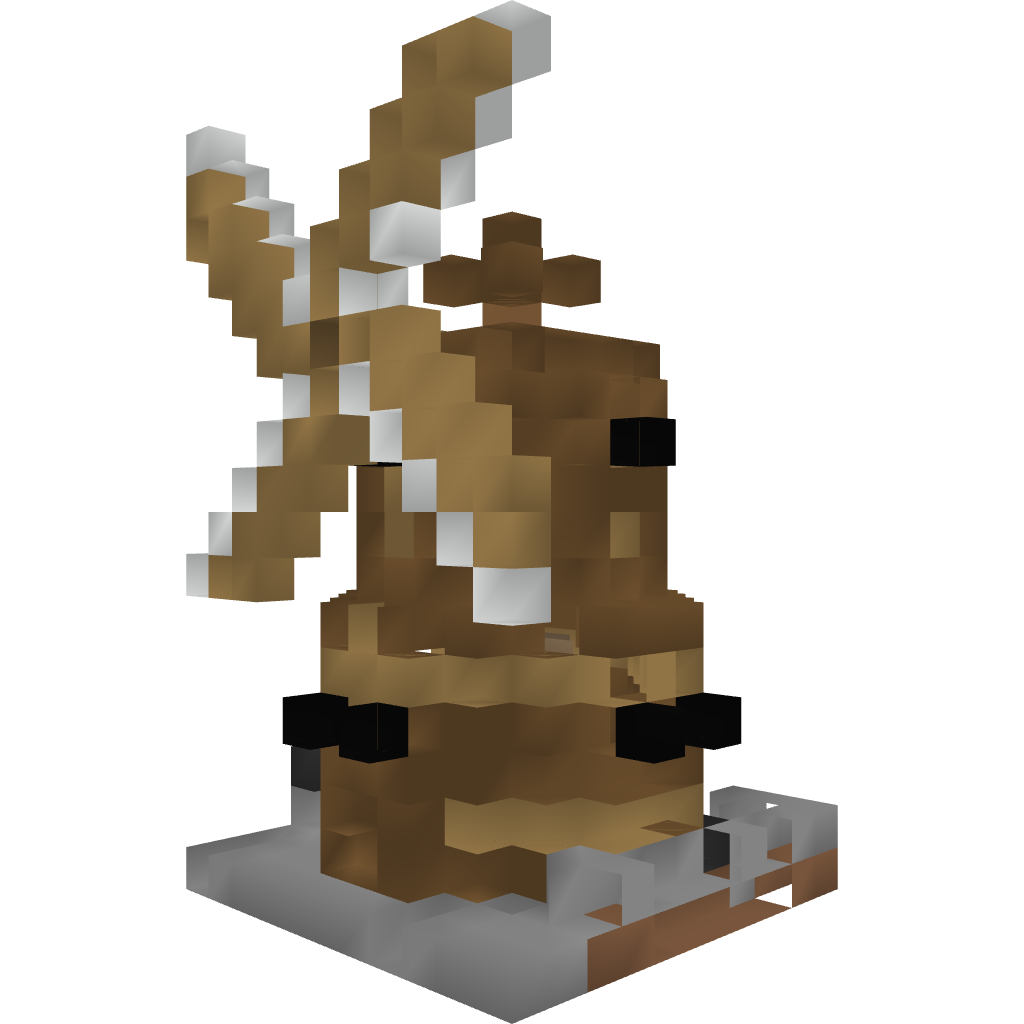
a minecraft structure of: Windmill